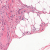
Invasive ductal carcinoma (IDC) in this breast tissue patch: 0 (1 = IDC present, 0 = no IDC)